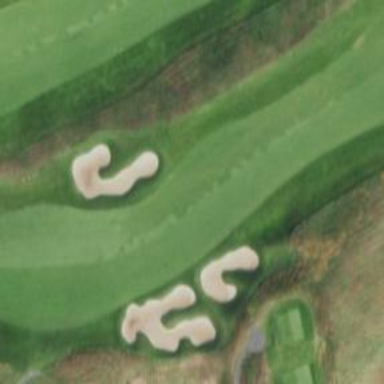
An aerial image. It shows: Golf hole.